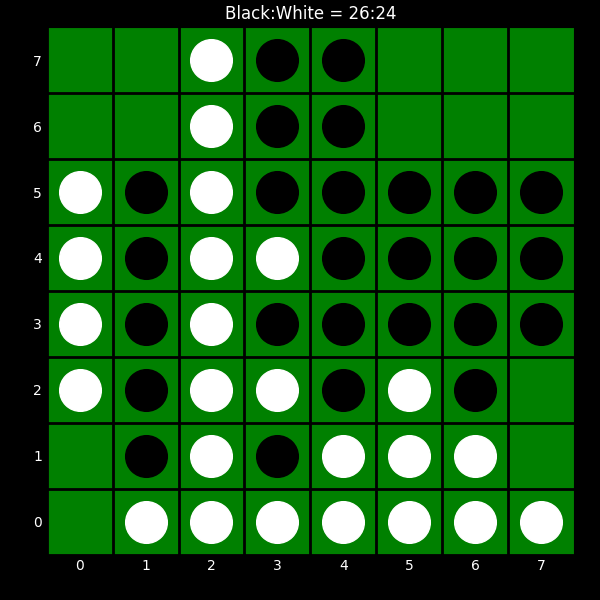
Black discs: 26
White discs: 24